九年级 · 组合几何学
如图, $A B, A C$ 分别是 $\odot 0$ 的切线和割线, 且 $\angle C=45^{\circ}, \angle B D A=60^{\circ}, C D=\sqrt{6}$, 则切线 $A B$的长是 \$ \qquad \$

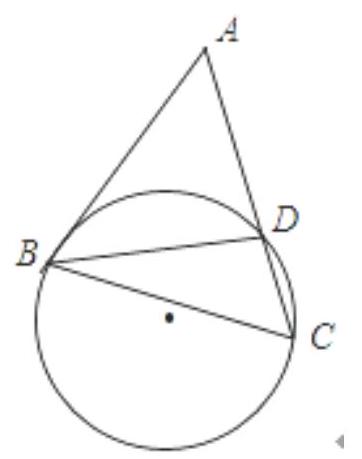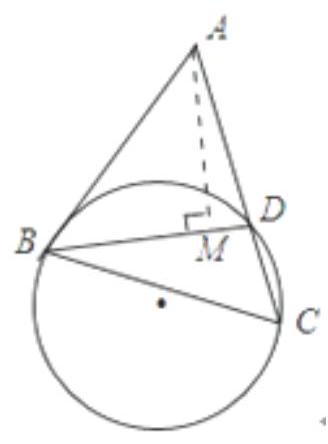
答案: 【分析】过点 $A$ 作 $A M \perp B D$ 与点 $M$, 在直角 $\triangle A M D$ 中, $A D$ 就可以利用 $A B$ 表示出来, 然后依据切割线定理, 即可得到一个关于 $\mathrm{AB}$ 的方程, 即可求解.

解:
过点 $A$ 作 $A M \perp B D$ 与点 $M$.

$\because \mathrm{AB}$ 为圆 0 的切线

$\therefore \angle \mathrm{ABD}=\angle \mathrm{C}=45^{\circ} \quad($ 弦切角等于所夹弧所对的圆周角）

$\because \angle \mathrm{BDA}=60^{\circ}$

$\therefore \angle \mathrm{BAD}=75^{\circ}, \angle \mathrm{DAM}=30^{\circ}, \angle \mathrm{BAM}=45^{\circ}$

设 $A B=x$, 则 $A M=\frac{\sqrt{2}}{2} x$, 在直角 $\triangle A M D$ 中, $A D=\frac{\sqrt{6}}{3} x$

由切割线定理得: $A B^{2}=A D \cdot A C$

$\mathrm{x}_{2}=\frac{\sqrt{6}}{3} \times\left(\frac{\sqrt{6}}{3} x+\sqrt{6}\right)$

解得: $\mathrm{x}_{1}=6, \mathrm{x}_{2}=0$ (舍去)

故 $\mathrm{AB}=6$.

故答案是: 6 .